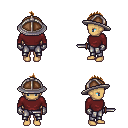
a pixel art fantasy rpg character, female body template, human, tanned skin, maroon long-sleeve shirt, metal pants, brown mohawk hairstyle, chain helm, metal gloves, dagger, four views (front, back, left, right), 2x2 character sprite sheet, small pixel art, hard edges, no anti-aliasing